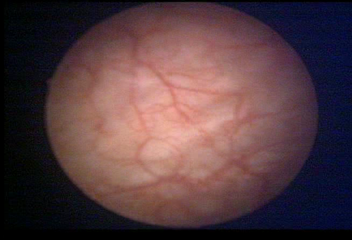
Modality: WLC
Class: Normal mucosa
Bladder cancer association: No